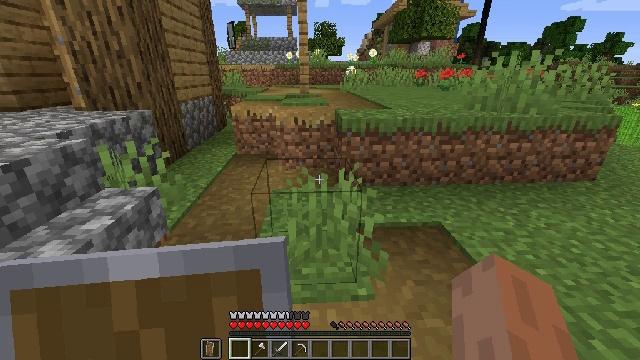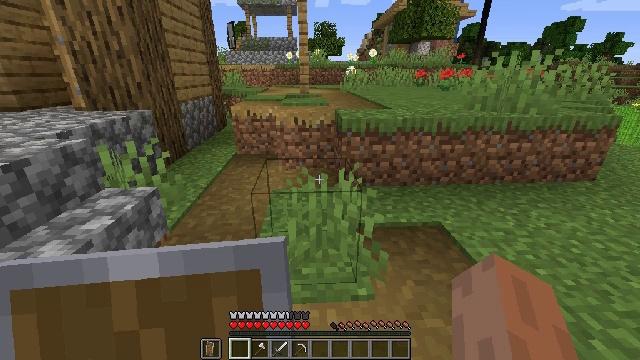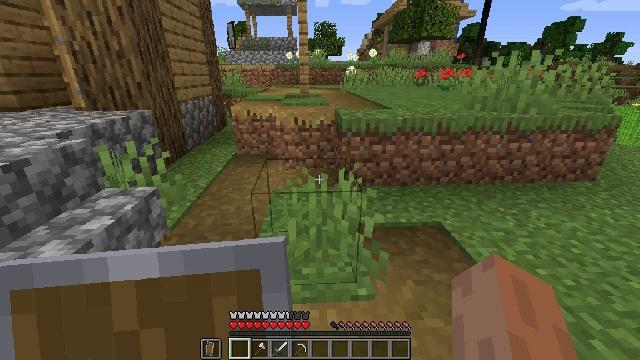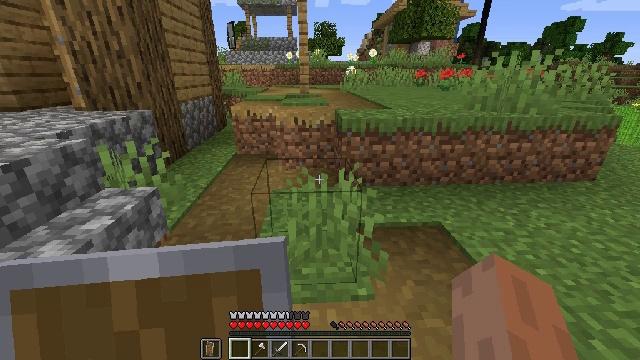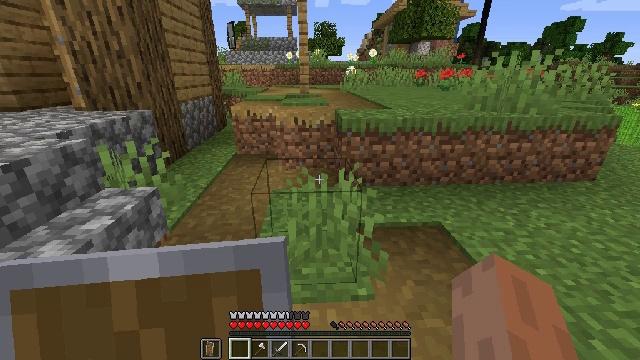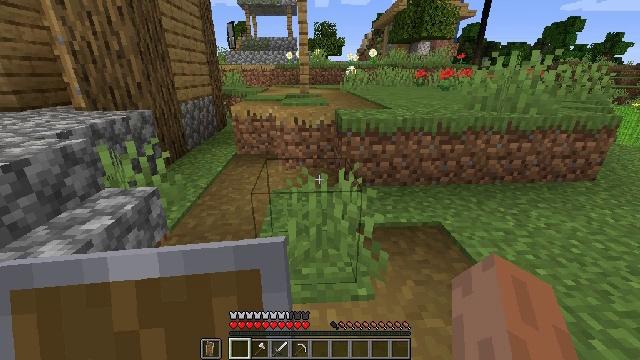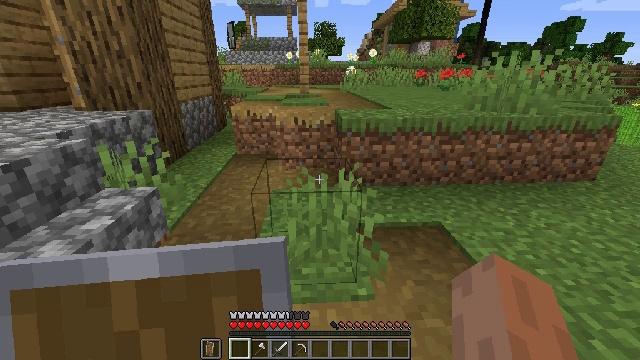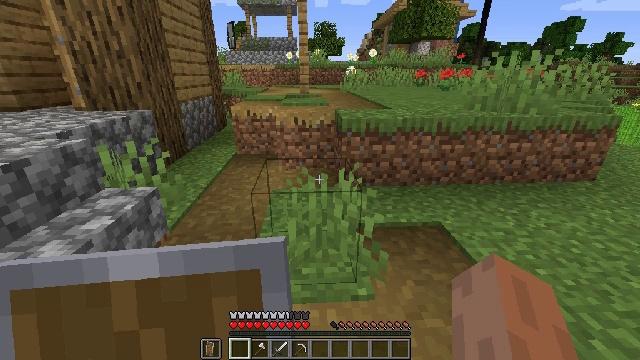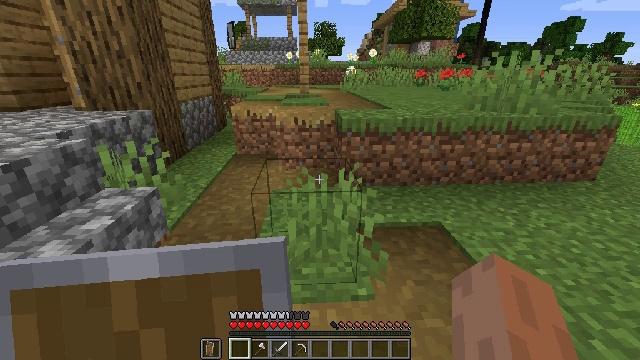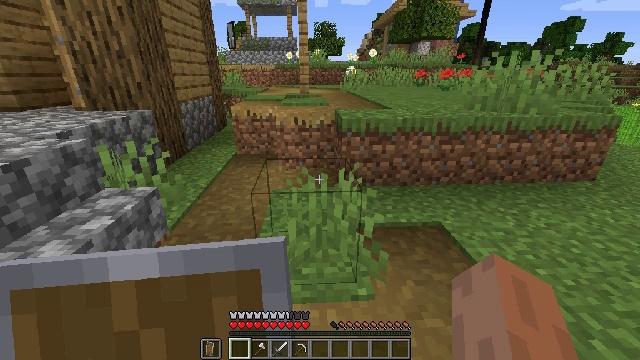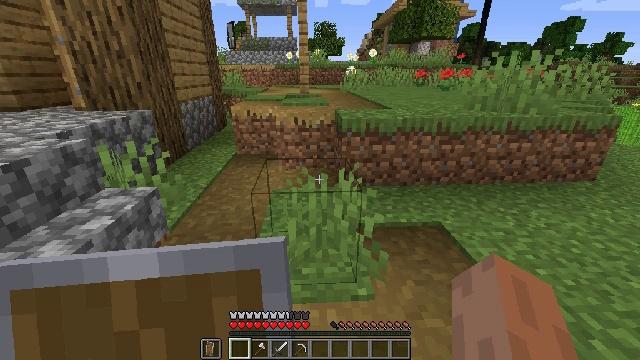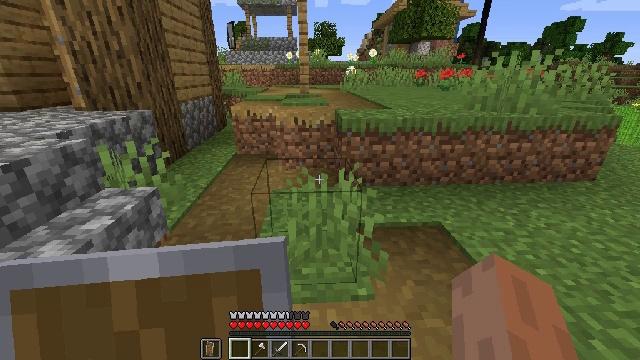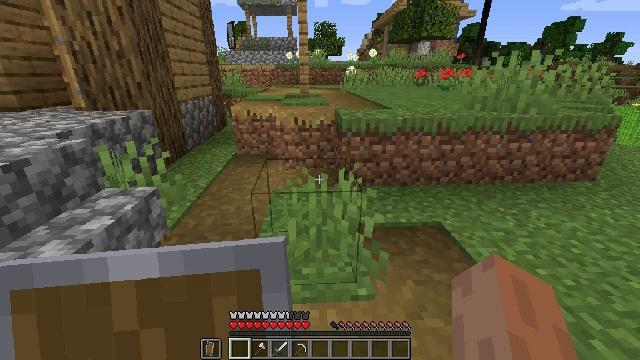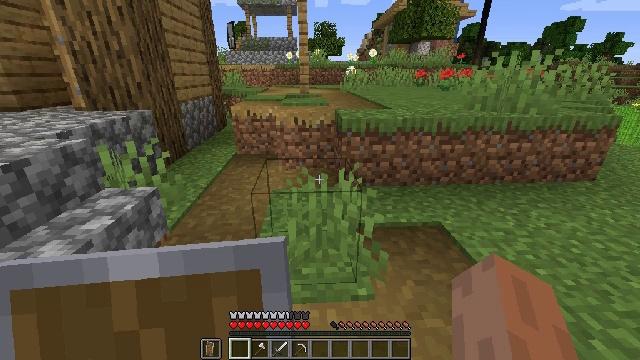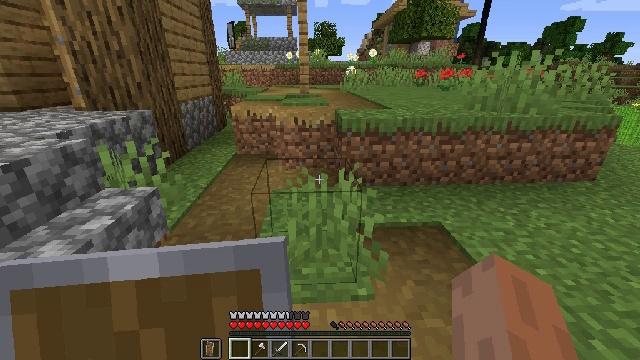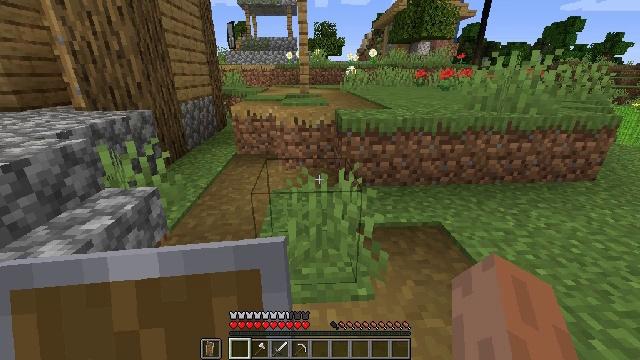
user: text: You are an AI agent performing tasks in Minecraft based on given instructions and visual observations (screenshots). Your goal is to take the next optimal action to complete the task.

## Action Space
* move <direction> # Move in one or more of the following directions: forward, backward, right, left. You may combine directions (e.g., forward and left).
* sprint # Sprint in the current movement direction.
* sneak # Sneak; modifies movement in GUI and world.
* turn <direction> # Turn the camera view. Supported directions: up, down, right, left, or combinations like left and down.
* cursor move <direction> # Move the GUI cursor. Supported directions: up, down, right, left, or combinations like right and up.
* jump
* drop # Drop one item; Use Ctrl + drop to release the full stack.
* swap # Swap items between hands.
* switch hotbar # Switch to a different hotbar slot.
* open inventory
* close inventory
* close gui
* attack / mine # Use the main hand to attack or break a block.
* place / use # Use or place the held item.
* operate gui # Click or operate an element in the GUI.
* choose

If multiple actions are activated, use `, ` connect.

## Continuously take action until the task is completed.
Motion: motion action
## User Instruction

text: craft item air
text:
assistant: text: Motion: no_op
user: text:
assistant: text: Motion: no_op
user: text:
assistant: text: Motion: no_op
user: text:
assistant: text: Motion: no_op
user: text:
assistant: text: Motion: no_op
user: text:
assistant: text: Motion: no_op
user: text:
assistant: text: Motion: no_op
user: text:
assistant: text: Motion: no_op
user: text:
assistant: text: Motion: no_op
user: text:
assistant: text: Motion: no_op
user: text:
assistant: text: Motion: no_op
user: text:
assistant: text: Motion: no_op
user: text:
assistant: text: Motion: no_op
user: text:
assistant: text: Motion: no_op
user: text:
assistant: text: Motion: no_op
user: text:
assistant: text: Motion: no_op
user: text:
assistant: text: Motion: no_op
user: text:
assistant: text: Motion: no_op
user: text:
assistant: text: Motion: no_op
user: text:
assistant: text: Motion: no_op
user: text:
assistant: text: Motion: no_op
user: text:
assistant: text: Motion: no_op
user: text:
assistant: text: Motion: no_op
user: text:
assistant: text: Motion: no_op
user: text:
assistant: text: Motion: no_op
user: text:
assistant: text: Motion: no_op
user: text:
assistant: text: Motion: no_op
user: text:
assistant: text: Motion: no_op
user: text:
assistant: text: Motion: no_op
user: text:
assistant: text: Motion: no_op